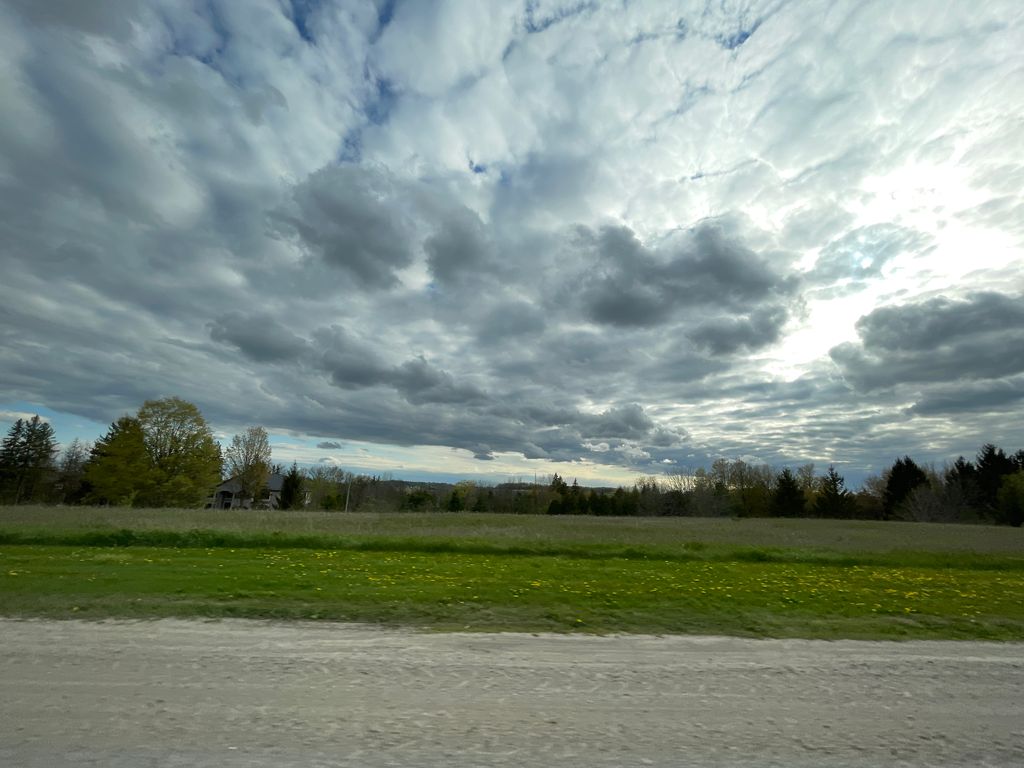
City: kitchener-waterloo